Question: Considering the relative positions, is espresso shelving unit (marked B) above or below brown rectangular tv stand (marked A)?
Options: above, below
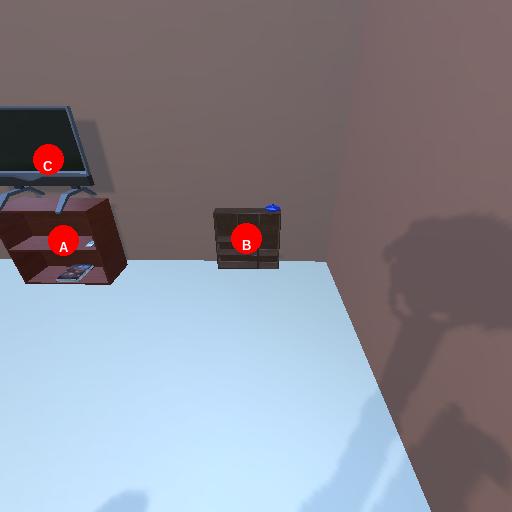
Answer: above